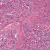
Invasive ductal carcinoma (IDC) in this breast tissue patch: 1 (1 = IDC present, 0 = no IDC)